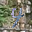
Label: 4